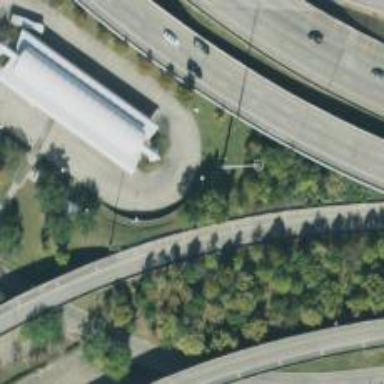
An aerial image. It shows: Busway road.